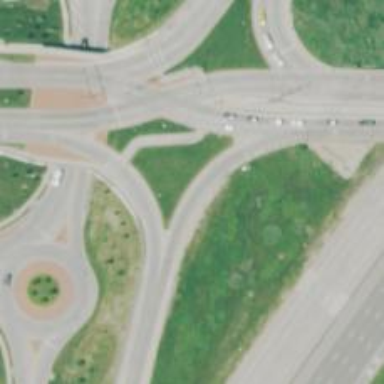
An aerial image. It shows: Motorway link at Diverging Diamond Interchange (DDI) junction.